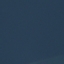
Land use / land cover class: SeaLake